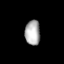
Tissue: lung
Cell type: Epithelial cells
Senescence score: 0.6226
Nuclear area (px): 369
Mean DAPI intensity: 174.618